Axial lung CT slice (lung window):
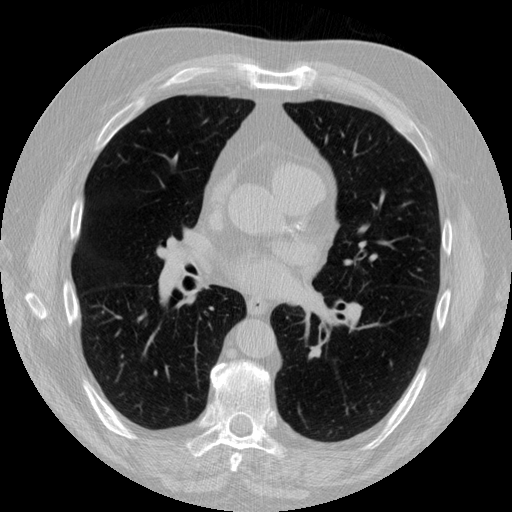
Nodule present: no